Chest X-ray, PA view. Patient: 15 years old, sex F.
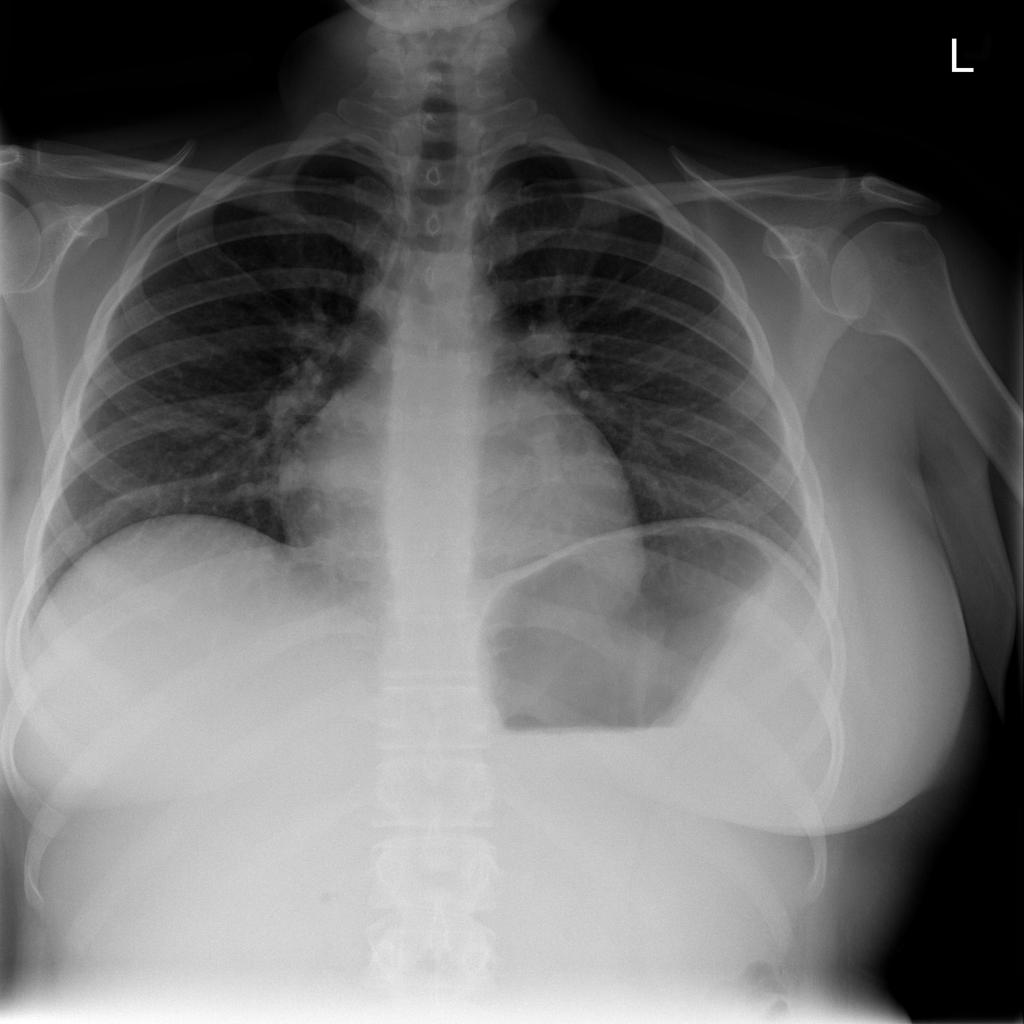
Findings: No Finding